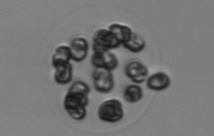
Label: Phaeocystis